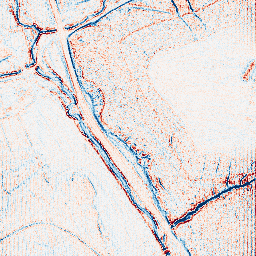
Category: edge_preserving
Decomposition family: anisotropic_diffusion
Decomposition parameters: iterations: 10
kappa: 50
gamma: 0.05
Upsampling method: fft_zeropad
Upsampling parameters: scale: 2
Upsampling scale: 2